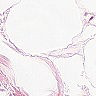
Metastatic tissue present: no